Question:
This popup prevent other scripts from running and prints the following:
> instruments[2596] : kCGErrorInvalidConnection:
CGSGetCurrentCursorLocation: Invalid connection instruments[2596]
: kCGErrorFailure: Set a breakpoint @ CGErrorBreakpoint() to
catch errors as they are logged.Segmentation fault: 11
I use subprocess (in python) to run number of scripts for testing my app.
Is it a bug in instruments? cause sometimes it just print to log a debug event: "The target application appears to have died", which doesn't stop scripts flow.
Any ideas?
[Edit]
I've updated yesterday command line tools and it seems to provide more details now:
'''
[__NSCFType transport]: unrecognized selector sent to instance 0x7fa54ba61b50
09:43:49.987 instruments[2544:1203]_stopScript: threw -[__NSCFType transport]: unrecognized selector sent to instance 0x7fa54ba61b50
2012-06-15 09:43:49.988 instruments[2544:1203] * -[NSConditionLock dealloc]: lock (NSConditionLock: 0x7fa548dbd480> '(null)') deallocated while still in use
2012-06-15 09:43:49.988 instruments[2544:1203] * Break on _NSLockError() to debug.
'''
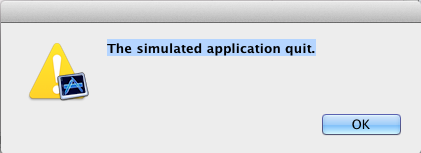
Answer: You need to use the .app file in the iPhone simulator directory.
(or)
Do an xcodebuild with 'DSTROOT' flag to deposit the app and use that for the automation.
'''
xcodebuild -workspace ./ProjectWorkspace.xcworkspace -scheme "SchemeName" -sdk
iphonesimulator5.1 -configuration "Debug" clean build install
DSTROOT=~/Desktop/tmp/yourAppName.app
'''